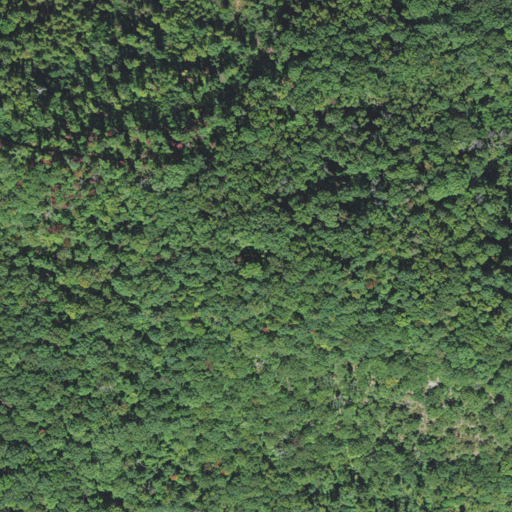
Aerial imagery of mountain in North Carolina named Hickory Knob containing deciduous forest and mixed forest